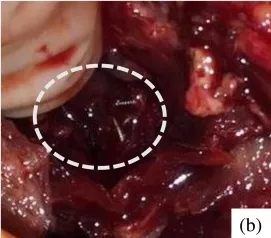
The intraoperative findings. . (b) The coil used for embolization was exposed (circle).
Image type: medical_photograph (other_medical_photograph)